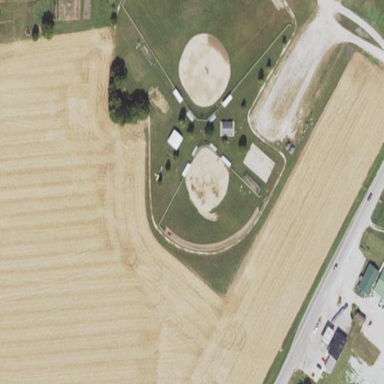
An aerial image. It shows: Baseball pitch for leisure and sports activities.